Question: I'm trying to combine JQuery Mobile with Windows Live Connect.
If I trigger my init code with '$().ready(function() { ... });' and look at it with a browser then it works.
If I try to use the debugger then Visual Studio gets caught in a circular dependency, endlessly loading the script for my page and the Live Connect logon page until finally it barfs.

If I trigger the init code from '$('#divname').live('pagebeforecreate', function (event) { ... });'
then the debugger is ok but the page doesn't work.
Can anyone offer guidance on combining JQM with WLC? A working sample page with a login button, that responds to login by dynamically adding some items to a listview, would have me over the moon - so far this is all I am trying to achieve.
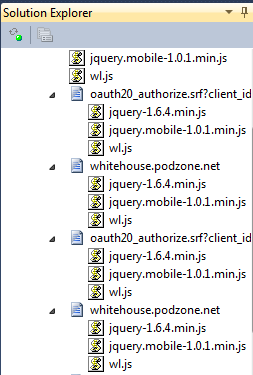
Answer: After many attempts to set this up I finally have a project that works, but I'm still trying to work out what made the difference. Without doubt it is some sublety of initialisation sequence. When I find out exactly what, I will update this answer with details and an annotated sample.